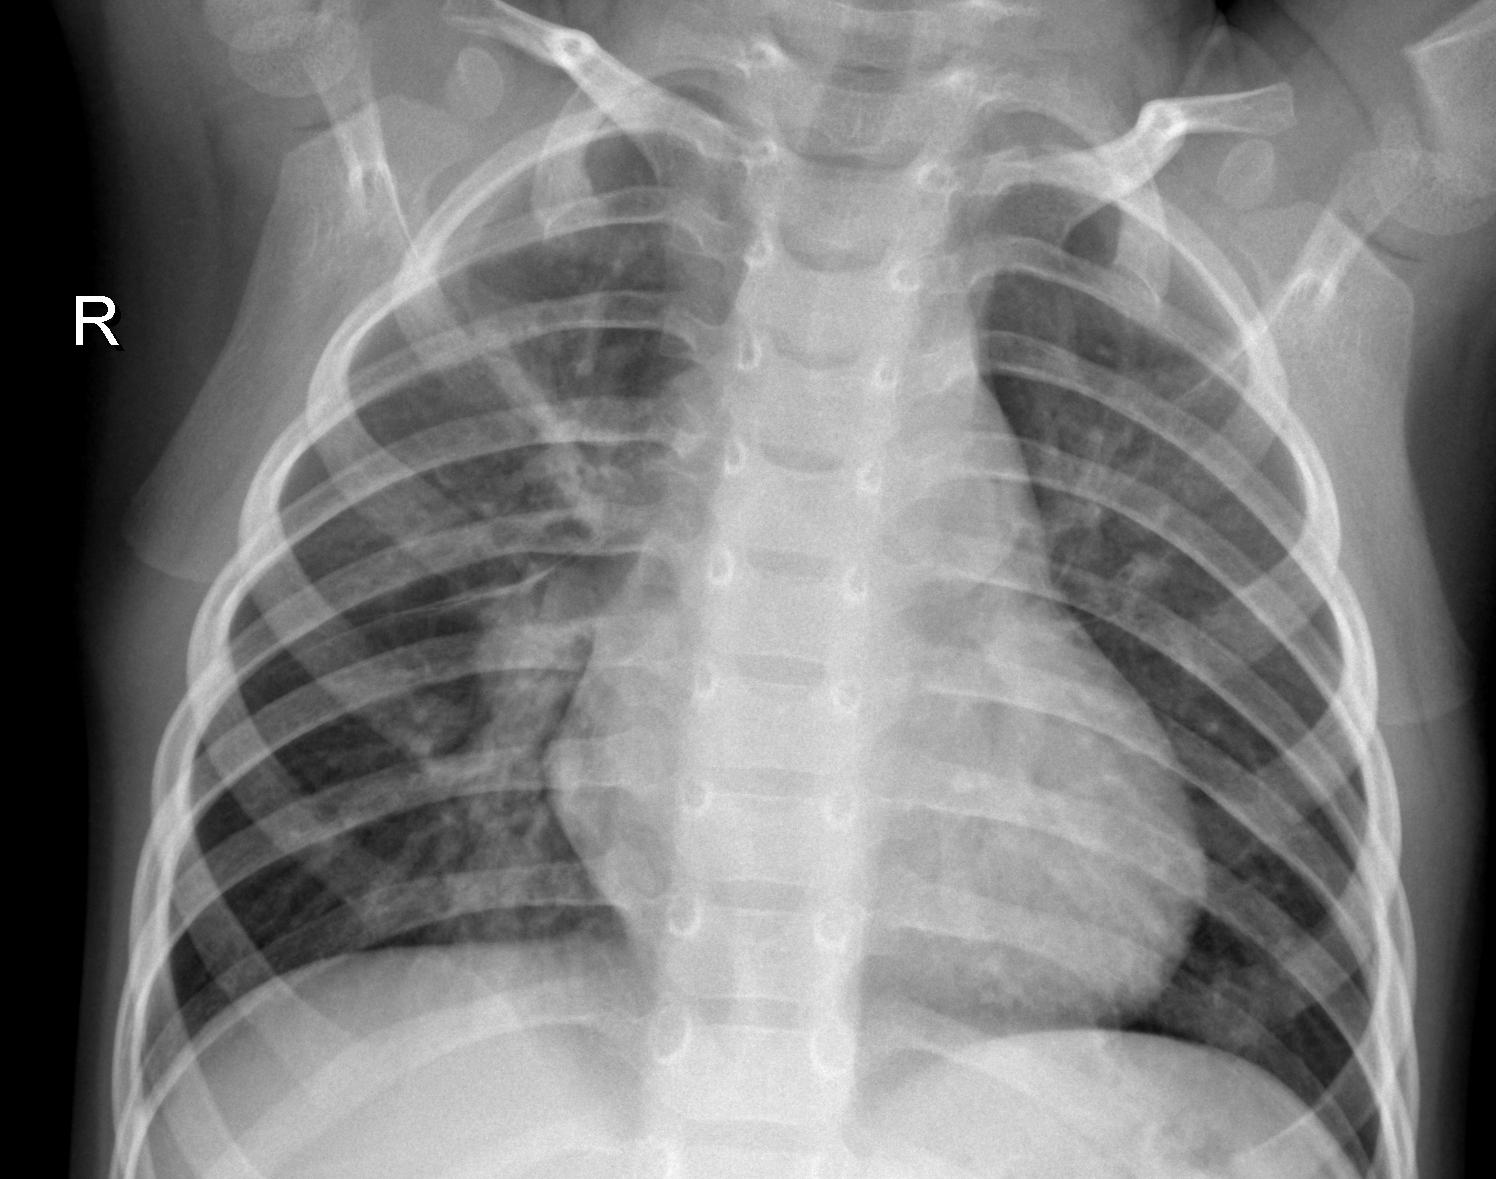
Diagnosis: PNEUMONIA